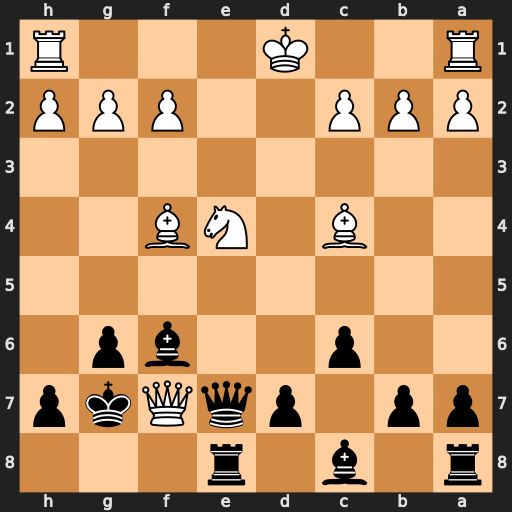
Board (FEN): r1b1r3/pp1pqQkp/2p2bp1/8/2B1NB2/8/PPP2PPP/R2K3R
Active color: b
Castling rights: -
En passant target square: -
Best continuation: Qxf7 Bxf7 Rxe4